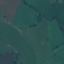
Land use / land cover class: Pasture